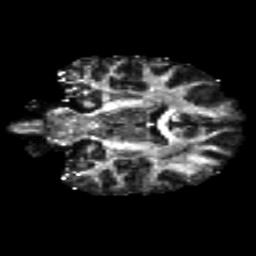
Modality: FA
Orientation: coronal
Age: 29
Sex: female
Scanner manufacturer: siemens
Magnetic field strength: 3 T
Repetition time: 8.8 s
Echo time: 0.085 s